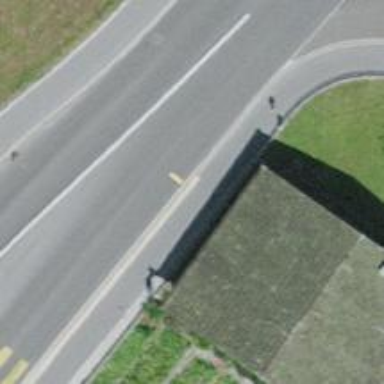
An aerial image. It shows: Platform for public transport on the road.